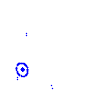
Particle: proton